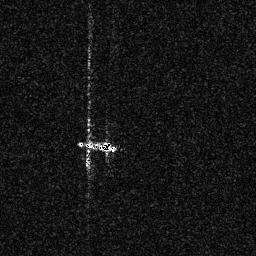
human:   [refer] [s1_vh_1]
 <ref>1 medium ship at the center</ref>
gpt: <box>[[29, 53, 45, 59, 0]]</box>